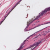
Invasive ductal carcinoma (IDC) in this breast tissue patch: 0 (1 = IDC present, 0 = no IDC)